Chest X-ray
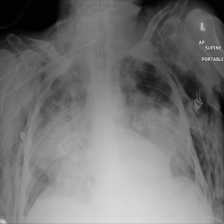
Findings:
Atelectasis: negative
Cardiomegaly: negative
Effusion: negative
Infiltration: negative
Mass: negative
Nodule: negative
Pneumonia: negative
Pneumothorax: negative
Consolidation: negative
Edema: positive
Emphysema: positive
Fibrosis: negative
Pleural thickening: negative
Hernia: negative